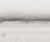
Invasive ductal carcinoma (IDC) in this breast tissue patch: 0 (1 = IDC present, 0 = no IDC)